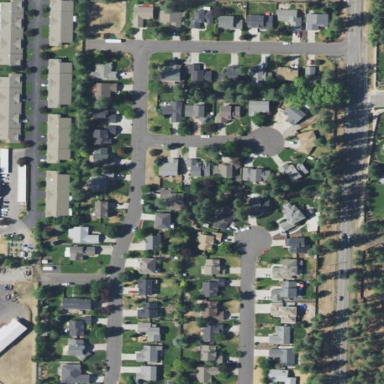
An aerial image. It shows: Residential area composed of single-family homes.